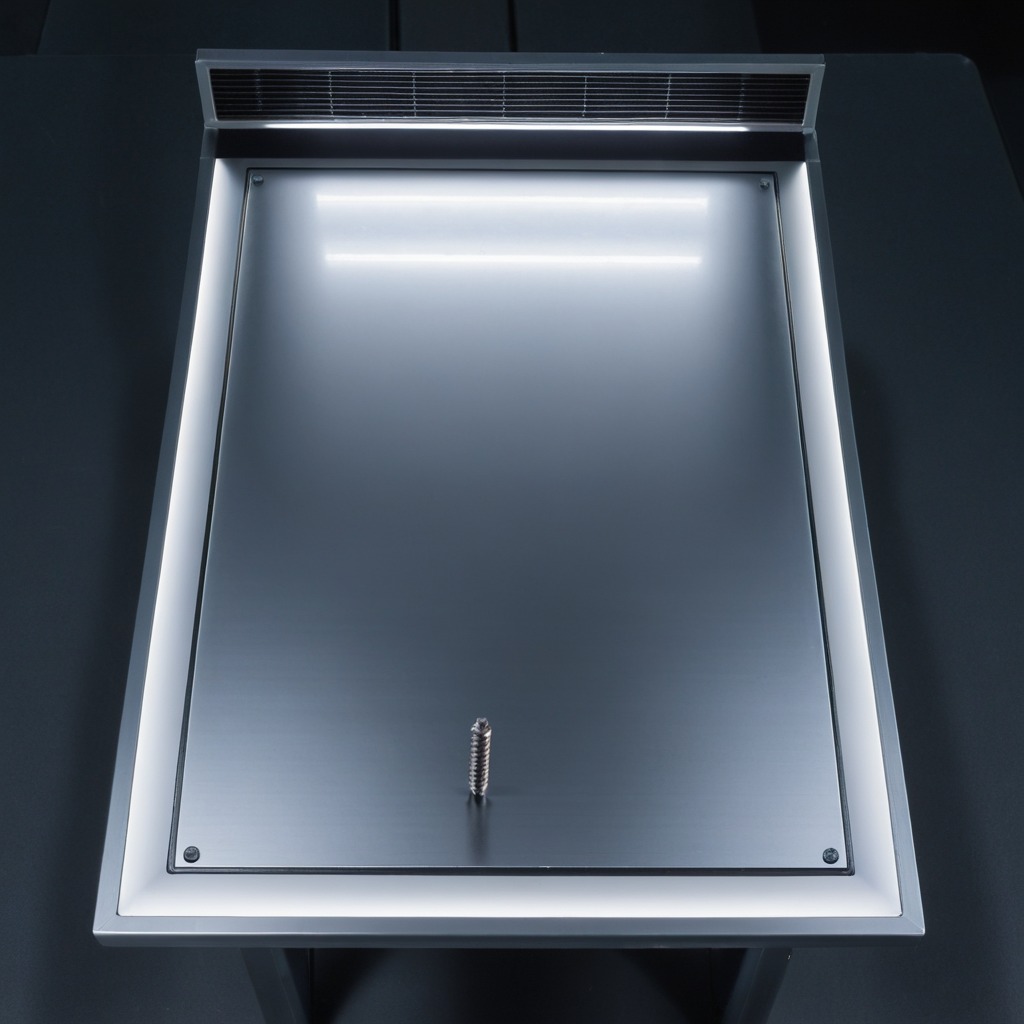
A metal screw is lying on a clean empty table in a basement in the evening soft directional lighting on the tabletop realistic grain studio-quality clarity centered framing